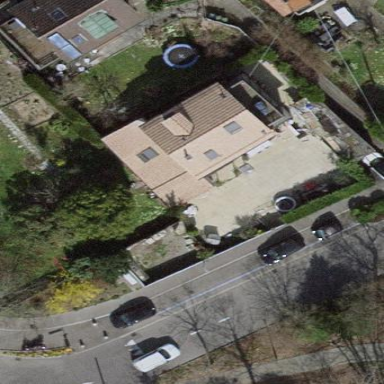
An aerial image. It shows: Garden enclosed by fence.